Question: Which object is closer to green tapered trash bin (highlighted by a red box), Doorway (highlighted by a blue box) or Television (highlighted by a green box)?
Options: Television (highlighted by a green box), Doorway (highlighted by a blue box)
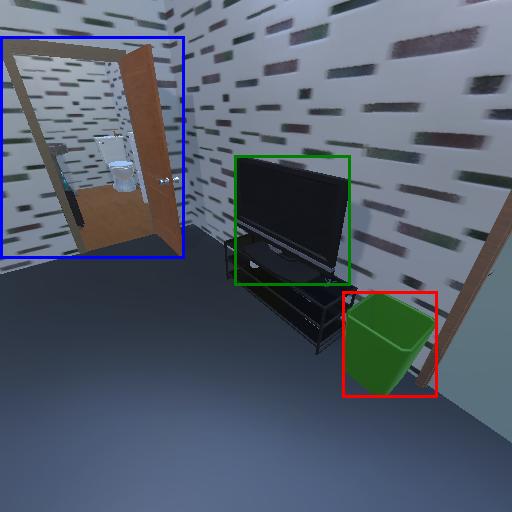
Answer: Television (highlighted by a green box)